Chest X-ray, AP view. Patient: 32 years old, sex F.
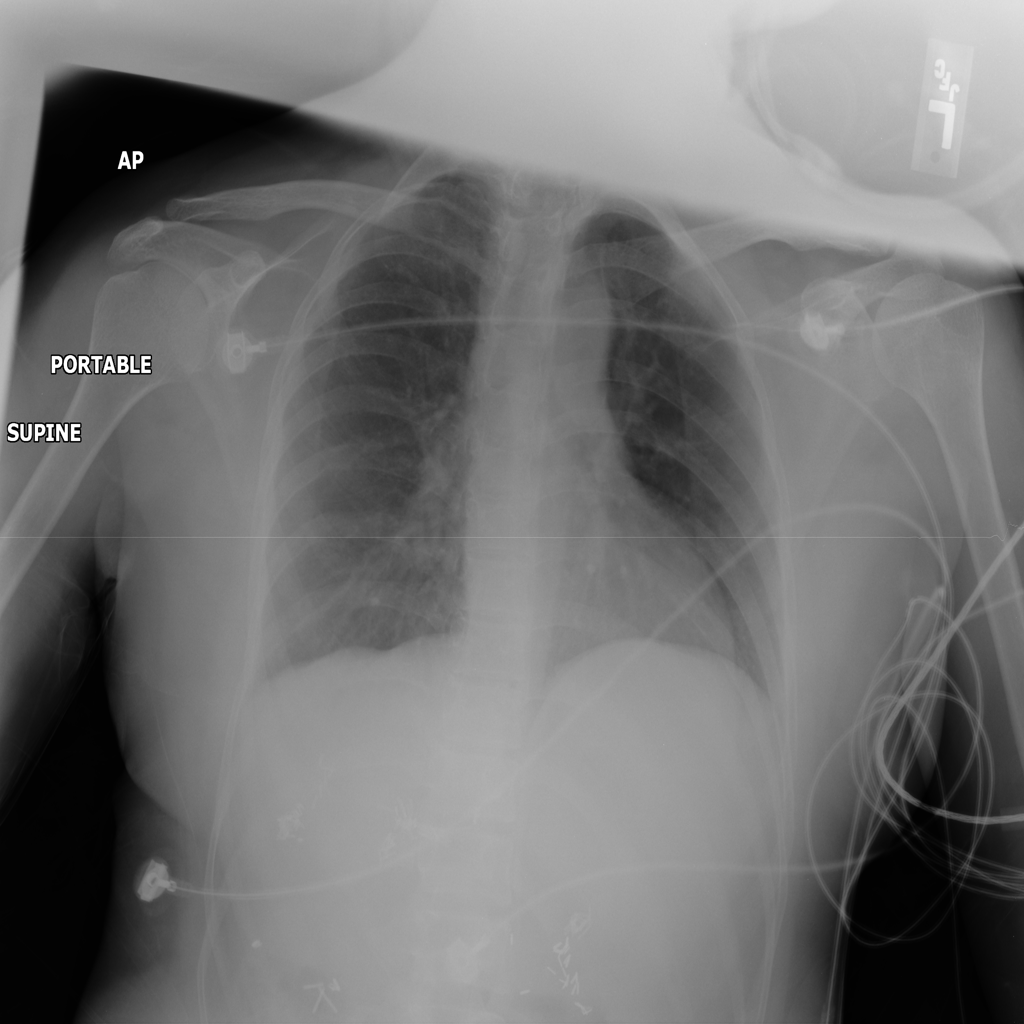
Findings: No Finding